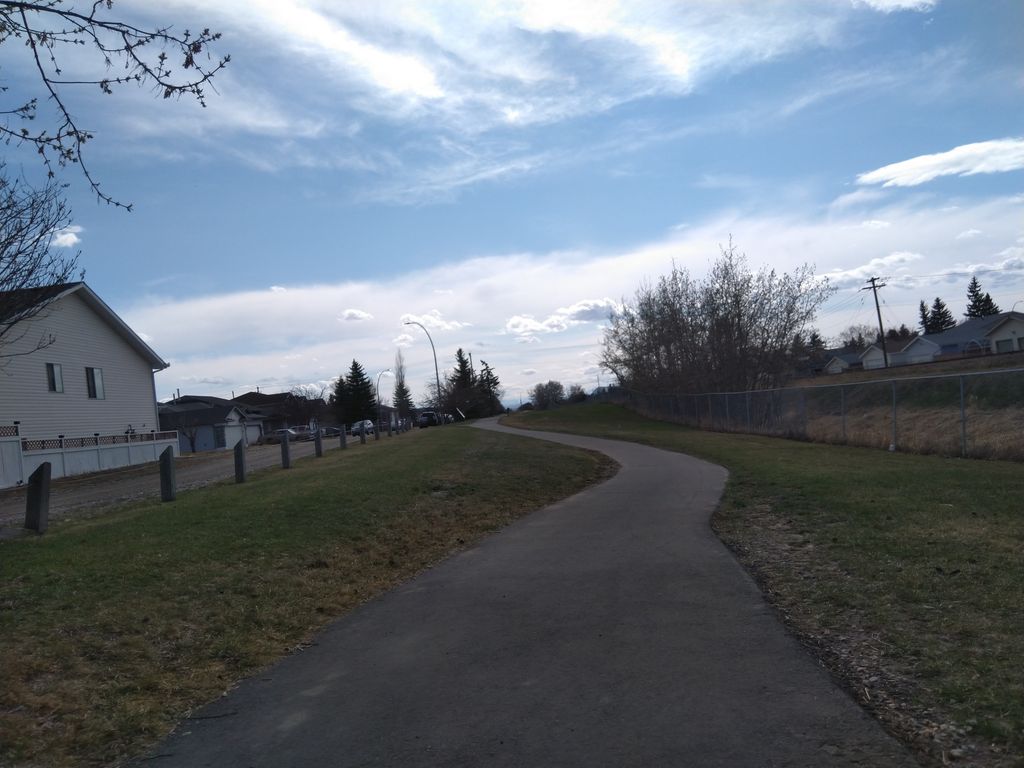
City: calgary